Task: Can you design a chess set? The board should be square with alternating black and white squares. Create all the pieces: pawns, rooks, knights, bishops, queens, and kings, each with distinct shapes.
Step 904:
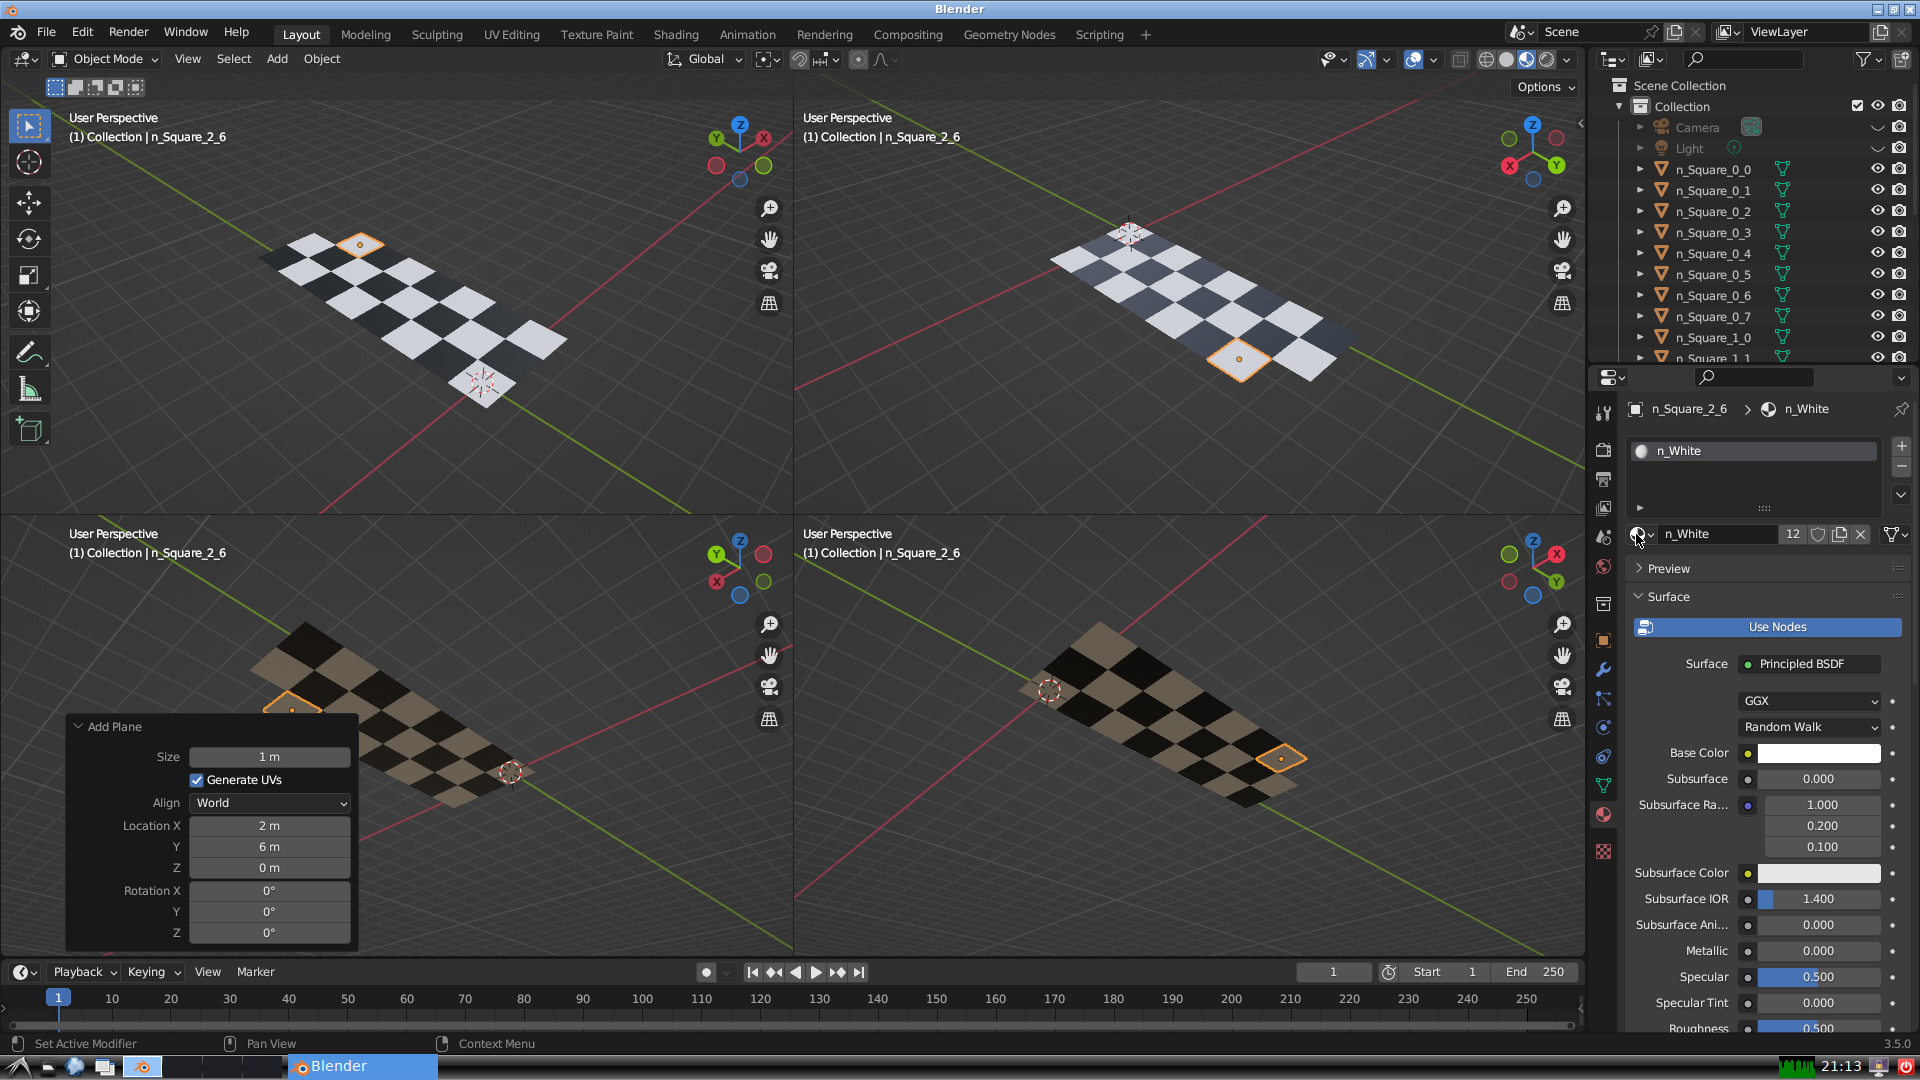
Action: {"mouse_move": [278, 58]}